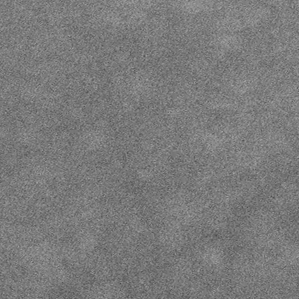
Label: frost